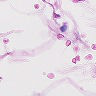
Metastatic tissue present: no